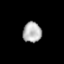
Tissue: lung
Cell type: Epithelial cells
Senescence score: 0.1704
Nuclear area (px): 379
Mean DAPI intensity: 175.298